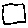
Label: square